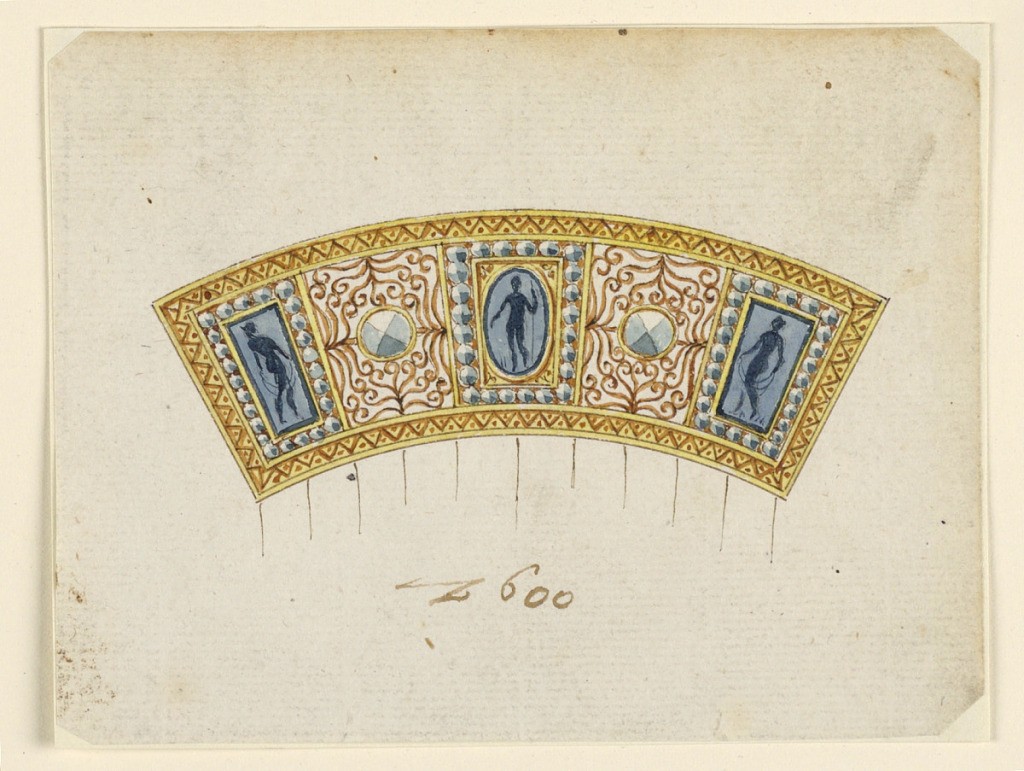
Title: Design for a Comb
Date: ca. 1810
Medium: Pen and brown ink, brush and watercolor on white laid paper, laid down
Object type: Drawing
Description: Horizontal rectangle. Design for the cresting of a hair comb intended to be executed in gilded metal with diamonds and three engraved gems. In the center an oval, at the edges rectangular engraved gems, the first appears to be a nude silhouette of Minerva, the latter dancing girls. Eleven tines sketched below.